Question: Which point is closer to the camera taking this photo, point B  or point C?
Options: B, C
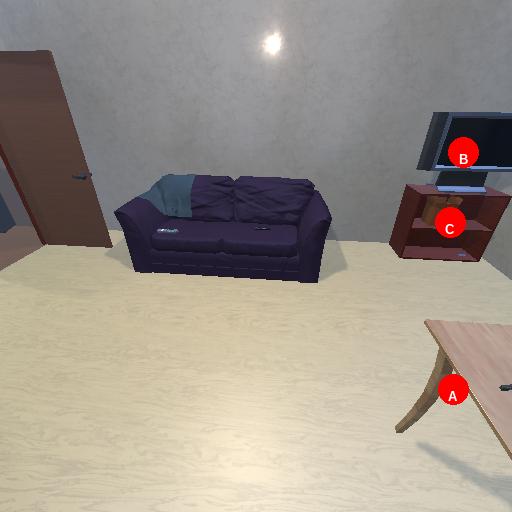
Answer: B